Question: Every CCLayer in cocos2d have these infos (see the red rect in printscreen).
How can I remove this?

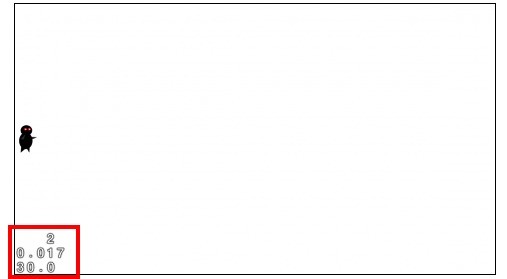
Answer: Add this code in App delegate file project initilization area.
'''
[[Director sharedDirector] setDisplayStats:NO];
'''